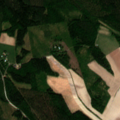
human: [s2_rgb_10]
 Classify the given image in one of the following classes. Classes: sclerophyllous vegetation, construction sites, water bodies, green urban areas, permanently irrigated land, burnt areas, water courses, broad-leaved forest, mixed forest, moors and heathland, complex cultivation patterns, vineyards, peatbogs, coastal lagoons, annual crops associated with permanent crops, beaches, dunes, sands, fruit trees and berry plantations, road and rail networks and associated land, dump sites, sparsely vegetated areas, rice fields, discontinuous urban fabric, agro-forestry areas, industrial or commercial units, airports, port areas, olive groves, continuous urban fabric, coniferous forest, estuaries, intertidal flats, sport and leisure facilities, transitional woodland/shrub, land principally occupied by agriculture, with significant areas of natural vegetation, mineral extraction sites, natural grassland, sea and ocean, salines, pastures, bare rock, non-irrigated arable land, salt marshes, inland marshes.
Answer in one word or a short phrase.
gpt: non-irrigated arable land, land principally occupied by agriculture, with significant areas of natural vegetation, mixed forest